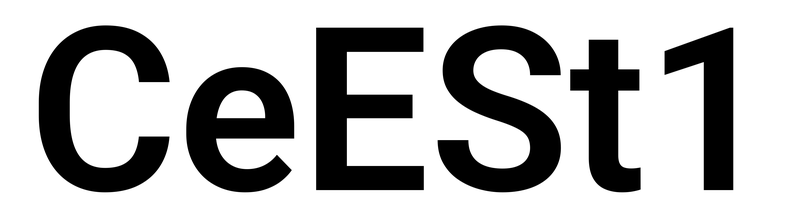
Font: Roboto_SemiBold